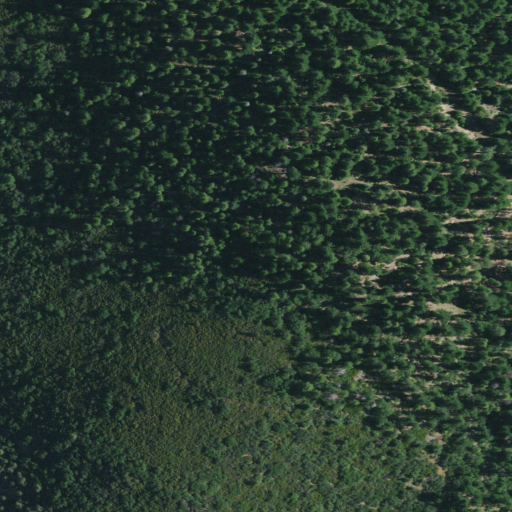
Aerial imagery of mountain in California named Fort Mountain containing only evergreen forest